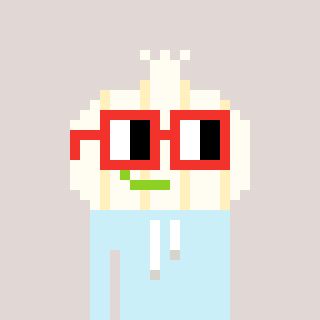
a pixel art character with square red glasses, a garlic-shaped head and a cold-colored body on a warm background